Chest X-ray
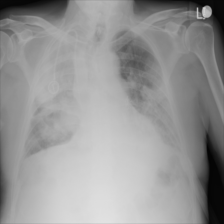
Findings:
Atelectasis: negative
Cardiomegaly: negative
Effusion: negative
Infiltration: positive
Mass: negative
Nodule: negative
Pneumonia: negative
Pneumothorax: negative
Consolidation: negative
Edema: negative
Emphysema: negative
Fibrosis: negative
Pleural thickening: negative
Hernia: negative